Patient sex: M
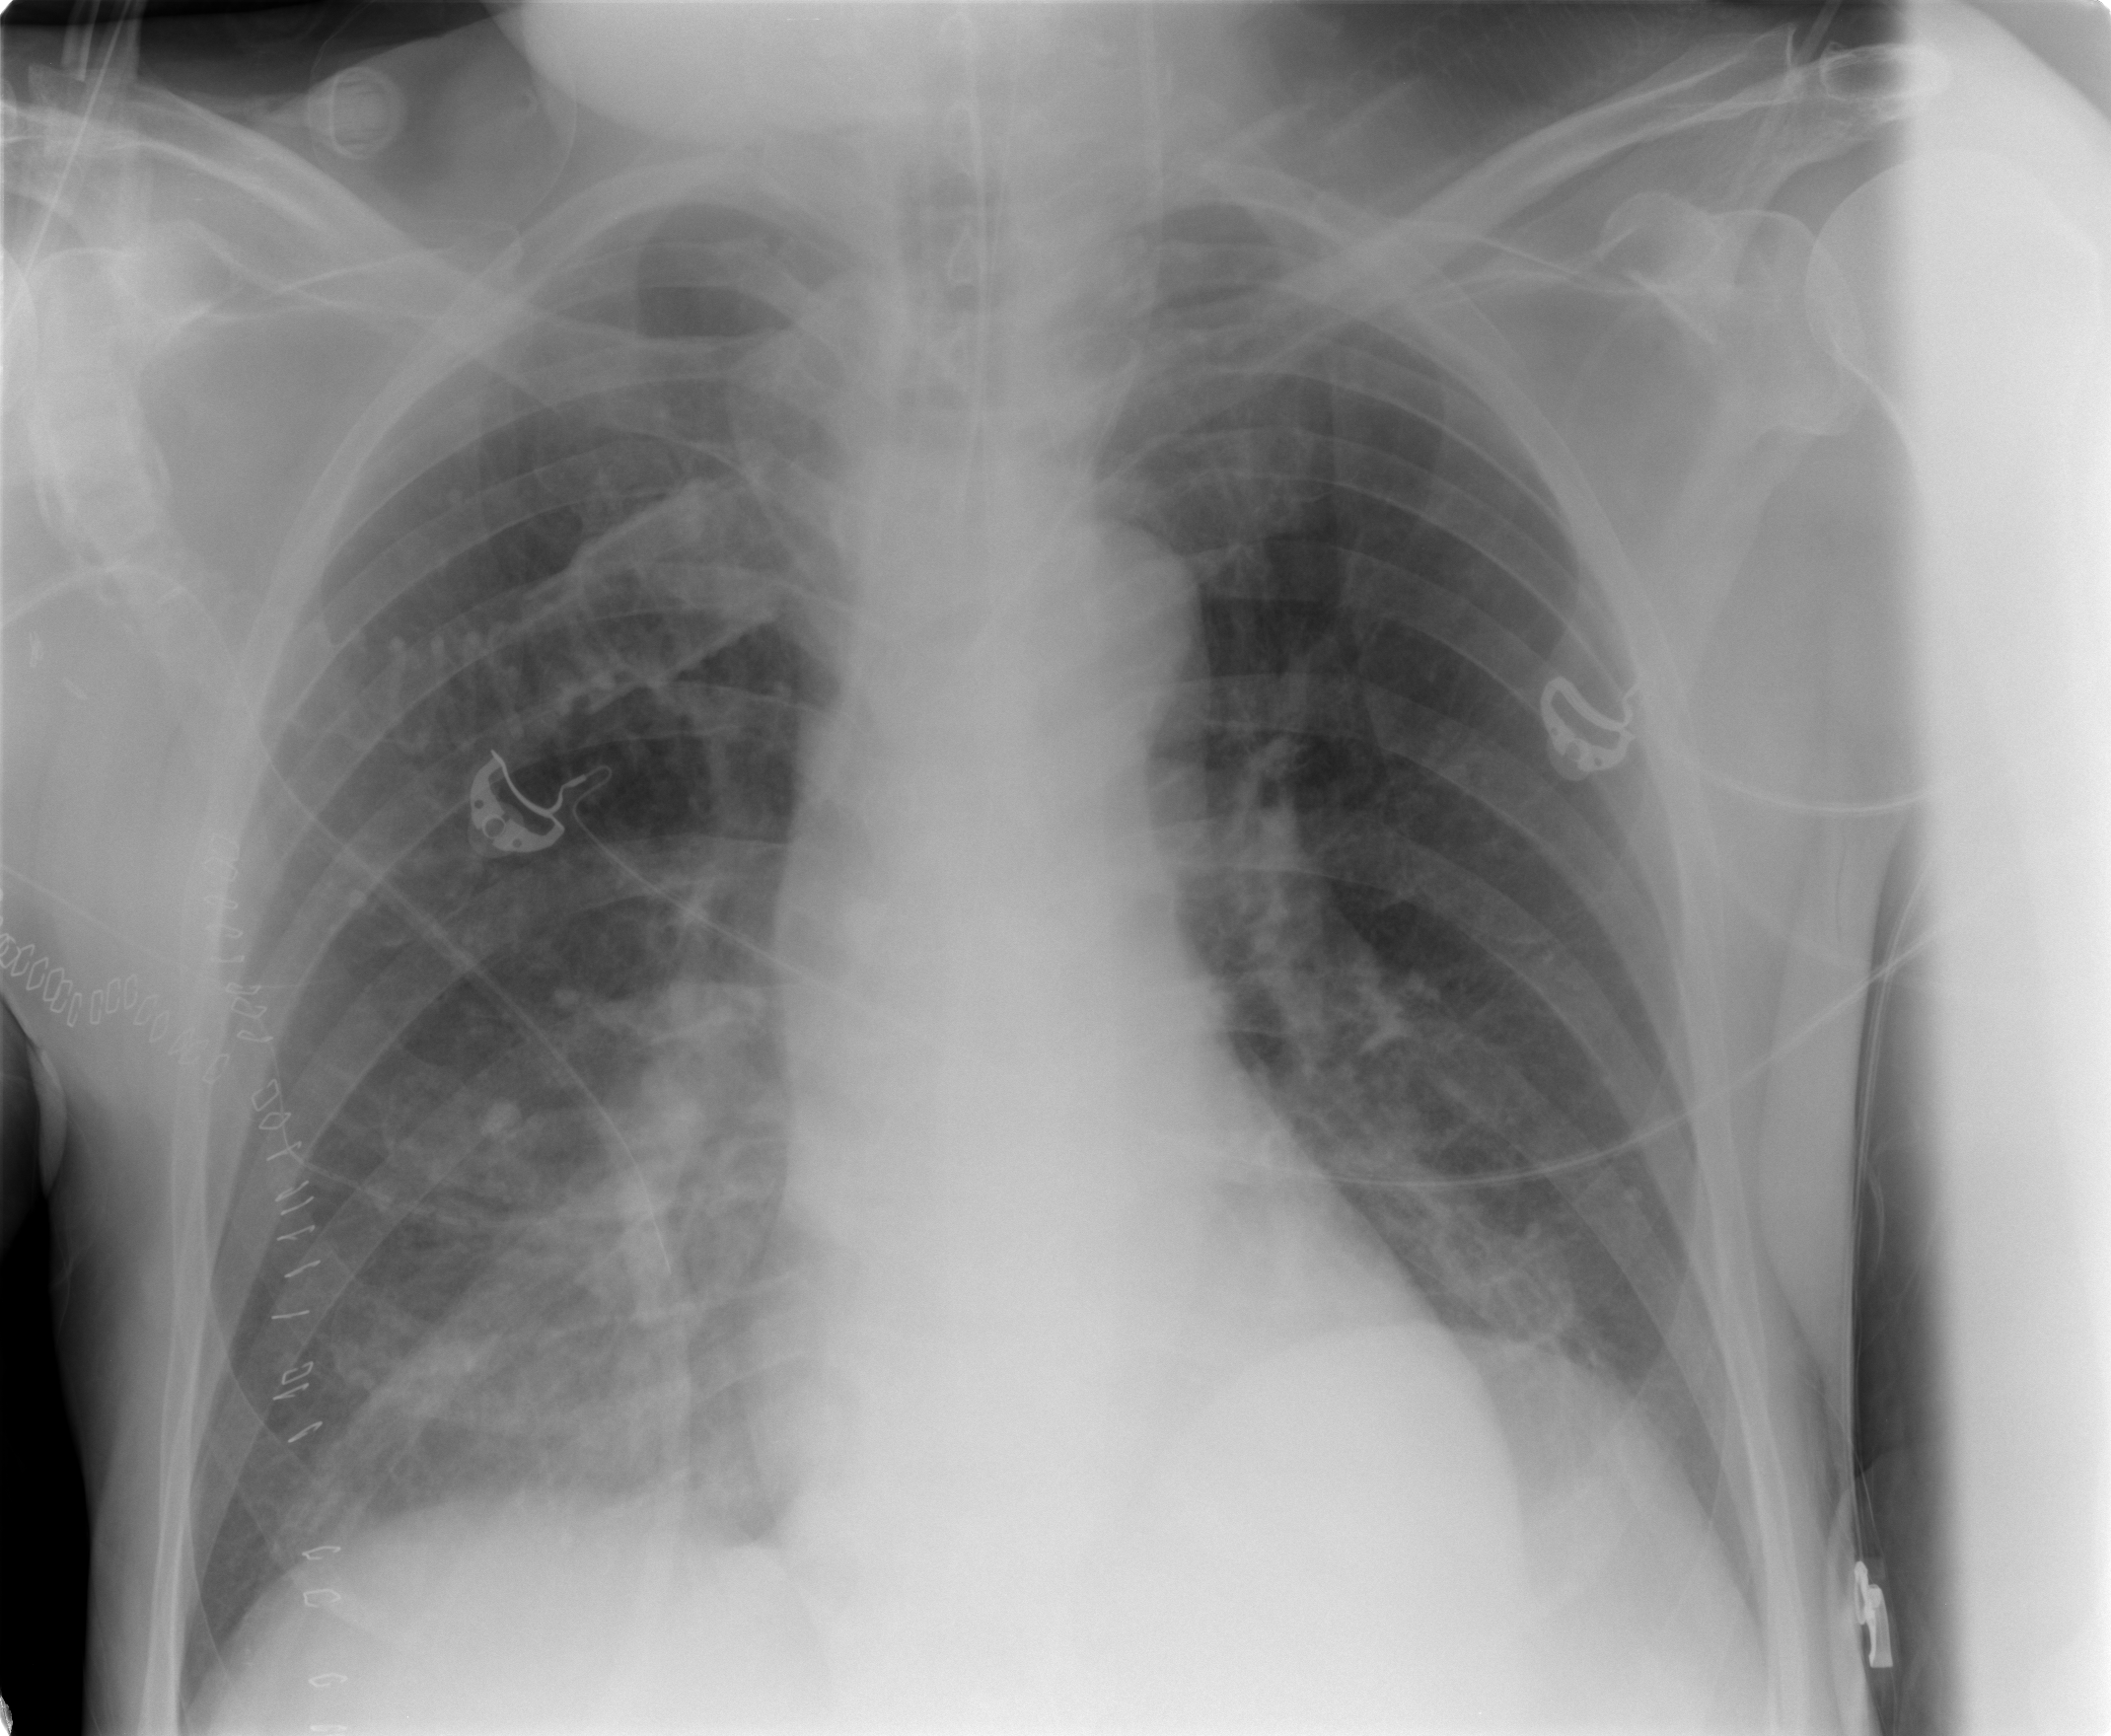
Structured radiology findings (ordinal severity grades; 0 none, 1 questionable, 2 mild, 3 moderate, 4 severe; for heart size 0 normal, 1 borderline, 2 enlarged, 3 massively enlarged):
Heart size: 0
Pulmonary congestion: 0
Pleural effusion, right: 0
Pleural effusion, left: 0
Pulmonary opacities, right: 2
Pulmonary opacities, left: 2
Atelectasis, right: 0
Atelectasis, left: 0